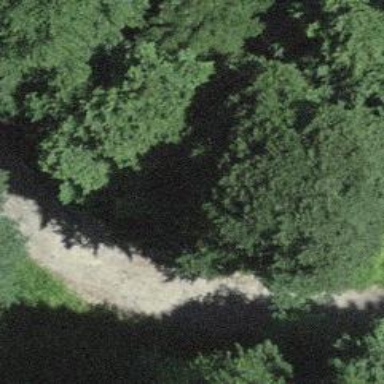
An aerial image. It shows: Culvert tunnel.